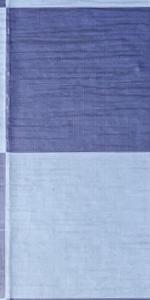
Label: Empty